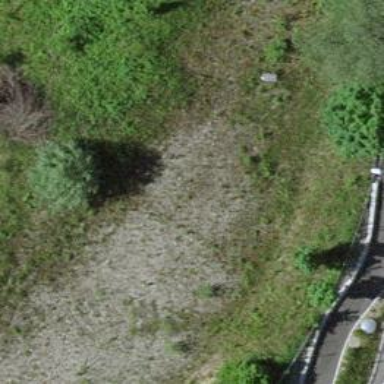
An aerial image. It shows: Embankment in the landscape.